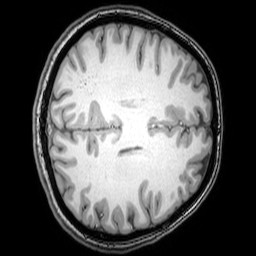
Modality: T1w
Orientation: axial
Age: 20
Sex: female
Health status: healthy
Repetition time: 0.081 s
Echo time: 0.037 s